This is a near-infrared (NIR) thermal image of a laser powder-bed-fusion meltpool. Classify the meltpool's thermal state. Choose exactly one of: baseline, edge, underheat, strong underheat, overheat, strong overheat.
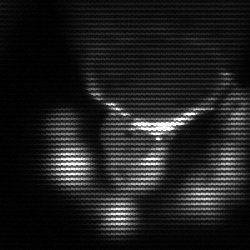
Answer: edge